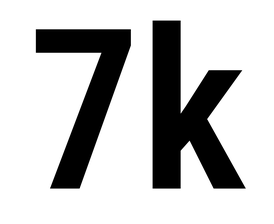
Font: Roboto_Condensed_SemiBold